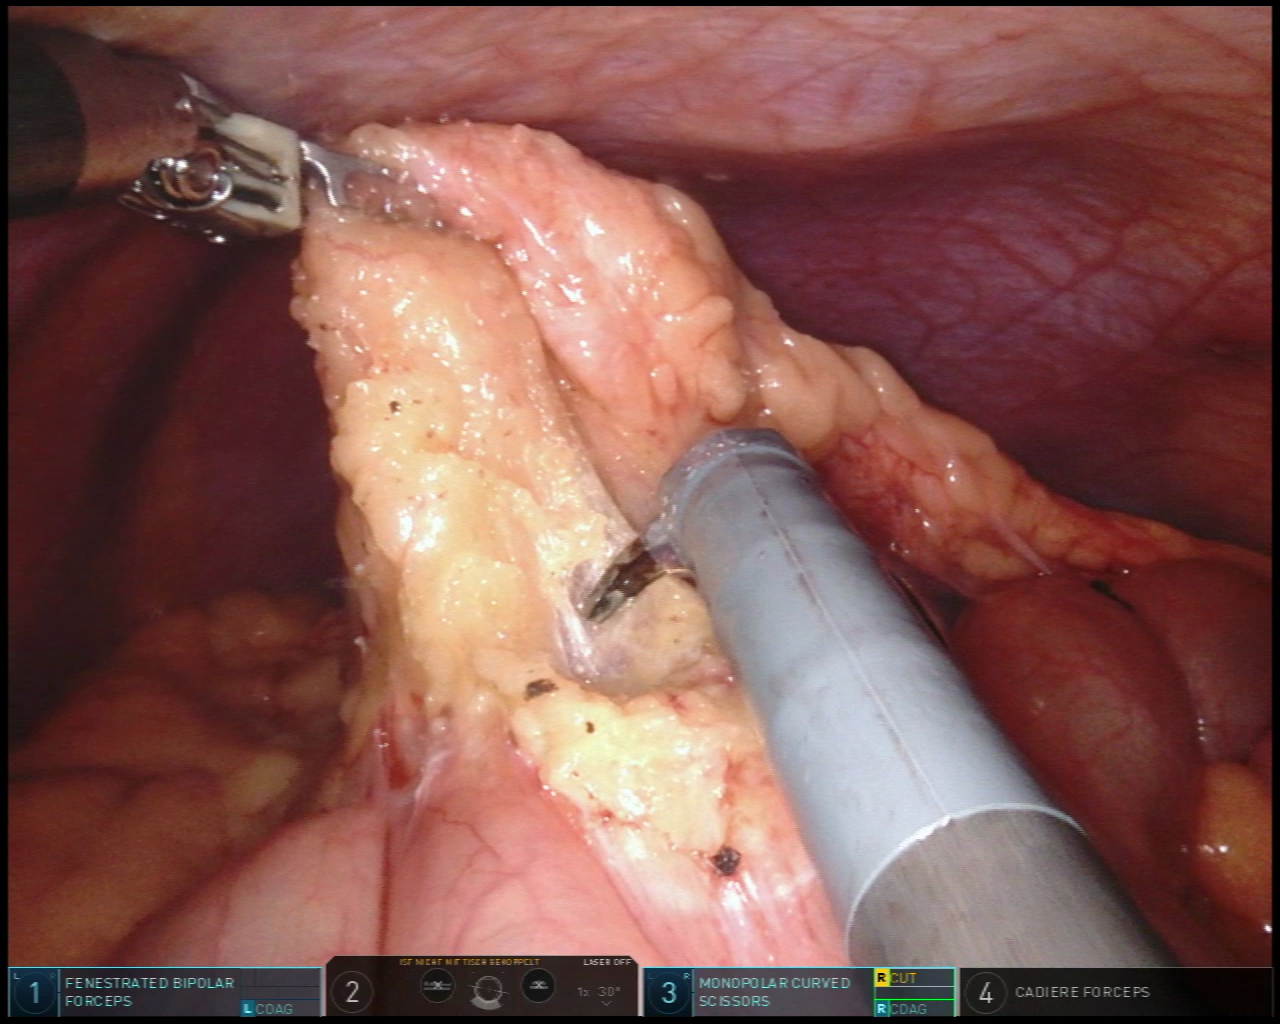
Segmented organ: colon
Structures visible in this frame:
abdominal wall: yes
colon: yes
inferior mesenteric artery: no
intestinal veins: no
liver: no
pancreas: no
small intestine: no
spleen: no
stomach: no
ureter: no
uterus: no
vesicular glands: no